Question: I know there are a load of similar "combine 2 regular expressions" posts on here, but I've tried the solutions and keep getting errors.
I've got the regular expressions to parse a description such as:
'''
Org Biomol Chem. 2011 May 7;9(9):3549-59. doi: 10.1039/c1ob05128h. Epub 2011 Mar 28.
'''
to extract the DOI (Digital Object Identifier):
1. ([^:]+$) --> 10.1039/c1ob05128h. Epub 2011 Mar 28.
2. ([^\s]+) --> 10.1039/c1ob05128h.
But am pretty clueless as to how to combine these. If it's difficult, then it's not necessary, but would simplify my calculations.
I also can't figure out how to get rid of that last "." which is not part of the DOI string (for the record there may be more than 2 full stops in a DOI so the regex can't simply be "after the 2nd full stop").
Some other examples as requested:
'''
Chem Soc Rev. 2008 Nov;37(11):2413-21. doi: 10.1039/b719548f. Epub 2008 Sep 16.
Small. 2010 Dec 20;6(24):2796-820. doi: 10.1002/smll.201001881. Review.
Org Lett. 2010 Oct 1;12(19):4248-51. doi: 10.1021/ol101920b.
Chemistry. 2010 Dec 27;16(48):14285-9. doi: 10.1002/chem.201002111. No abstract available.
'''
All the attempts I've made so far give a result much the same as this:

Some of the exceptions to Dukeling's suggestion of "doi: ([^\s]+).? ([^:]+).?", for reasons unknown, were:
- - - - - - - - -
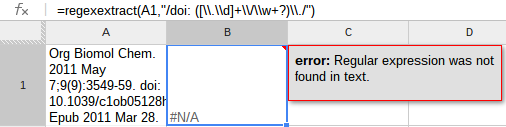
Answer: If you only want the '.' gone, this seems to work:
'''
"doi: ([^\s]+)\."
'''
So we're just putting the '.' outside the brackets, so it doesn't get grouped with the string.
If you want to extract '10.1039/c1ob05128h' and 'Epub 2011 Mar 28' in 2 separate strings, you can do this with <URL>. You can make the regex something like:
'''
"doi: ([^\s]+)\.(?: ([^:]+)\.)?"
'''
Given that the second part appears to be optional, we need to surround it with brackets which we mark as optional with '?' (and the '?:' makes it a non-capturing group, so you don't get that in your second cell rather than what you want).
And Google seems to automatically fill '=CONTINUE(..., 1, 2)' into the next cell, which gives you the two groups next to one another.
'.'
At first I tried just saying '\.?', but obviously the '[^\s]+' will then consume the '.' (which is not desired).
So you need to include something inside the brackets to prevent this. Specifically, you need to check the last character and make sure it's not a '.'.
This led me to:
'''
"doi: ([^\s]*[^.\s])\.?(?: ([^:]*[^.:])\.?)?"
'''
This allows for optional '.''s, but if there are more than 1 '.' at the end, it won't work. Assuming we want none of these in our output, it's easily fixed by changing the '\.?' to '\.*'.
'''
"doi: ([^\s]*[^.\s])\.*(?: ([^:]*[^.:])\.*)?"
'''